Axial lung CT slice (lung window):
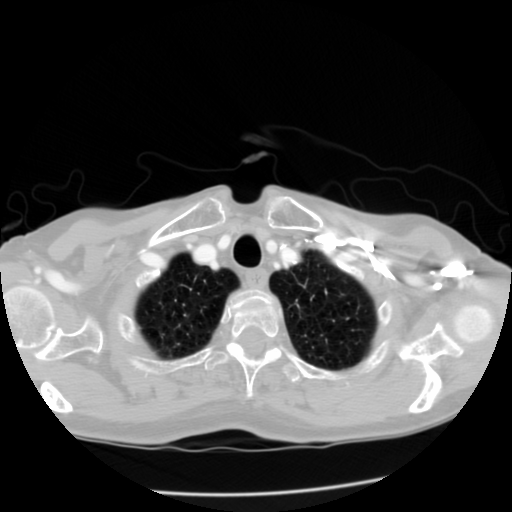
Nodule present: no